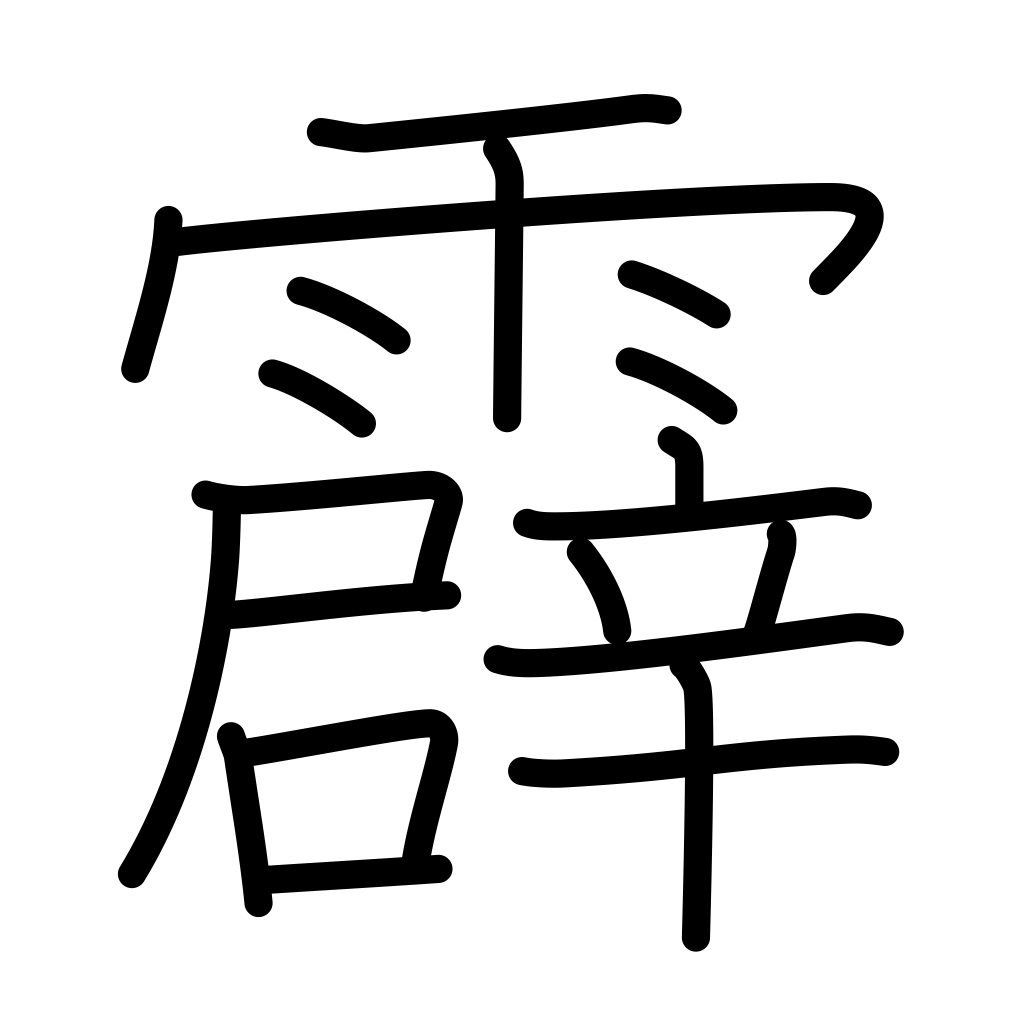
Meaning: thunder